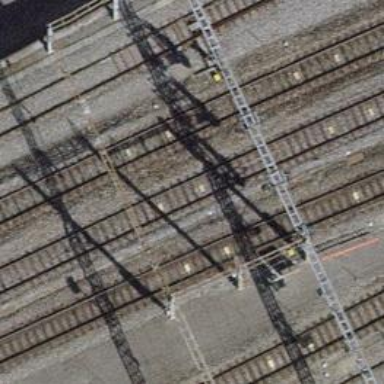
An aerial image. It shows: Railway signal.